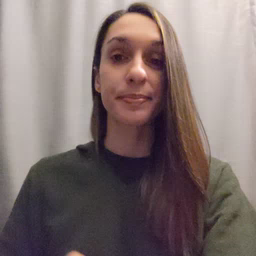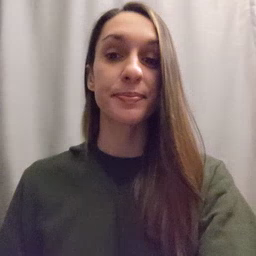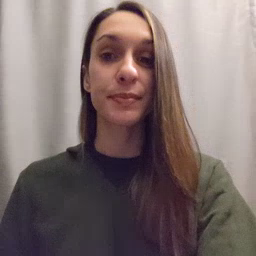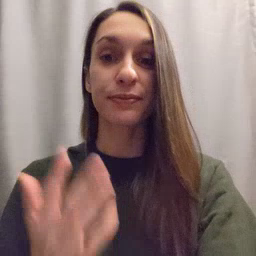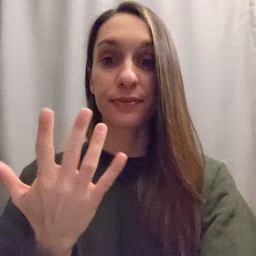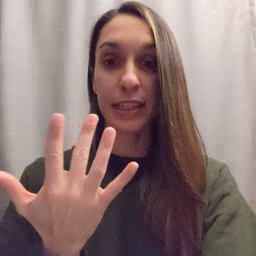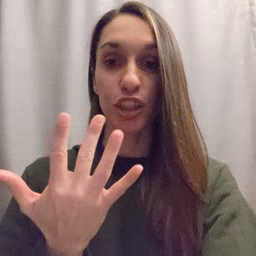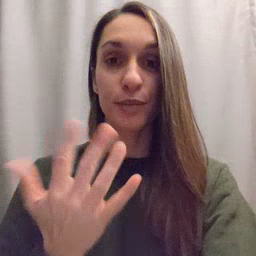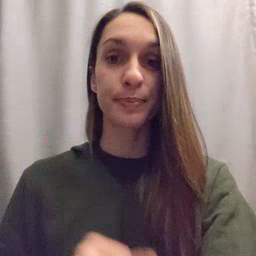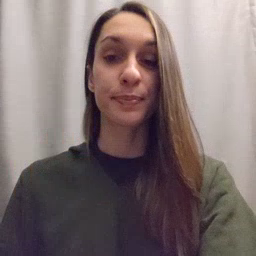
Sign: finger